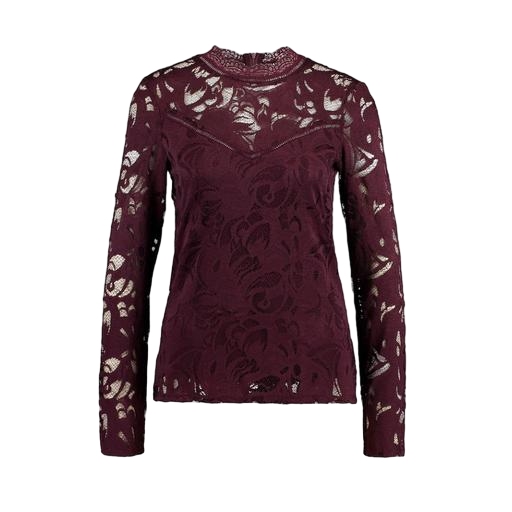
multicolor vero moda rust high neck blouse, red shayna mock-turtleneck lace top, red jacquard mock-neck top only macy, white background